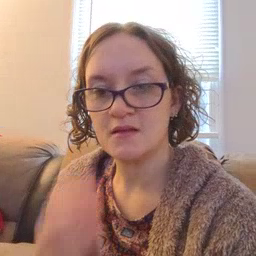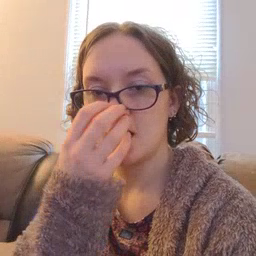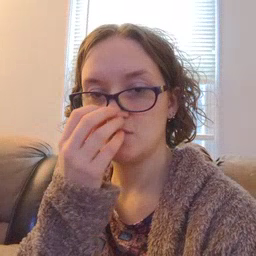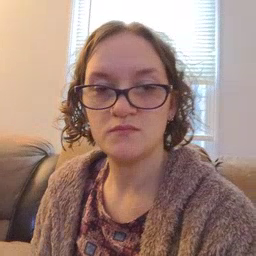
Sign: clown